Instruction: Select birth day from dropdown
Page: traveler
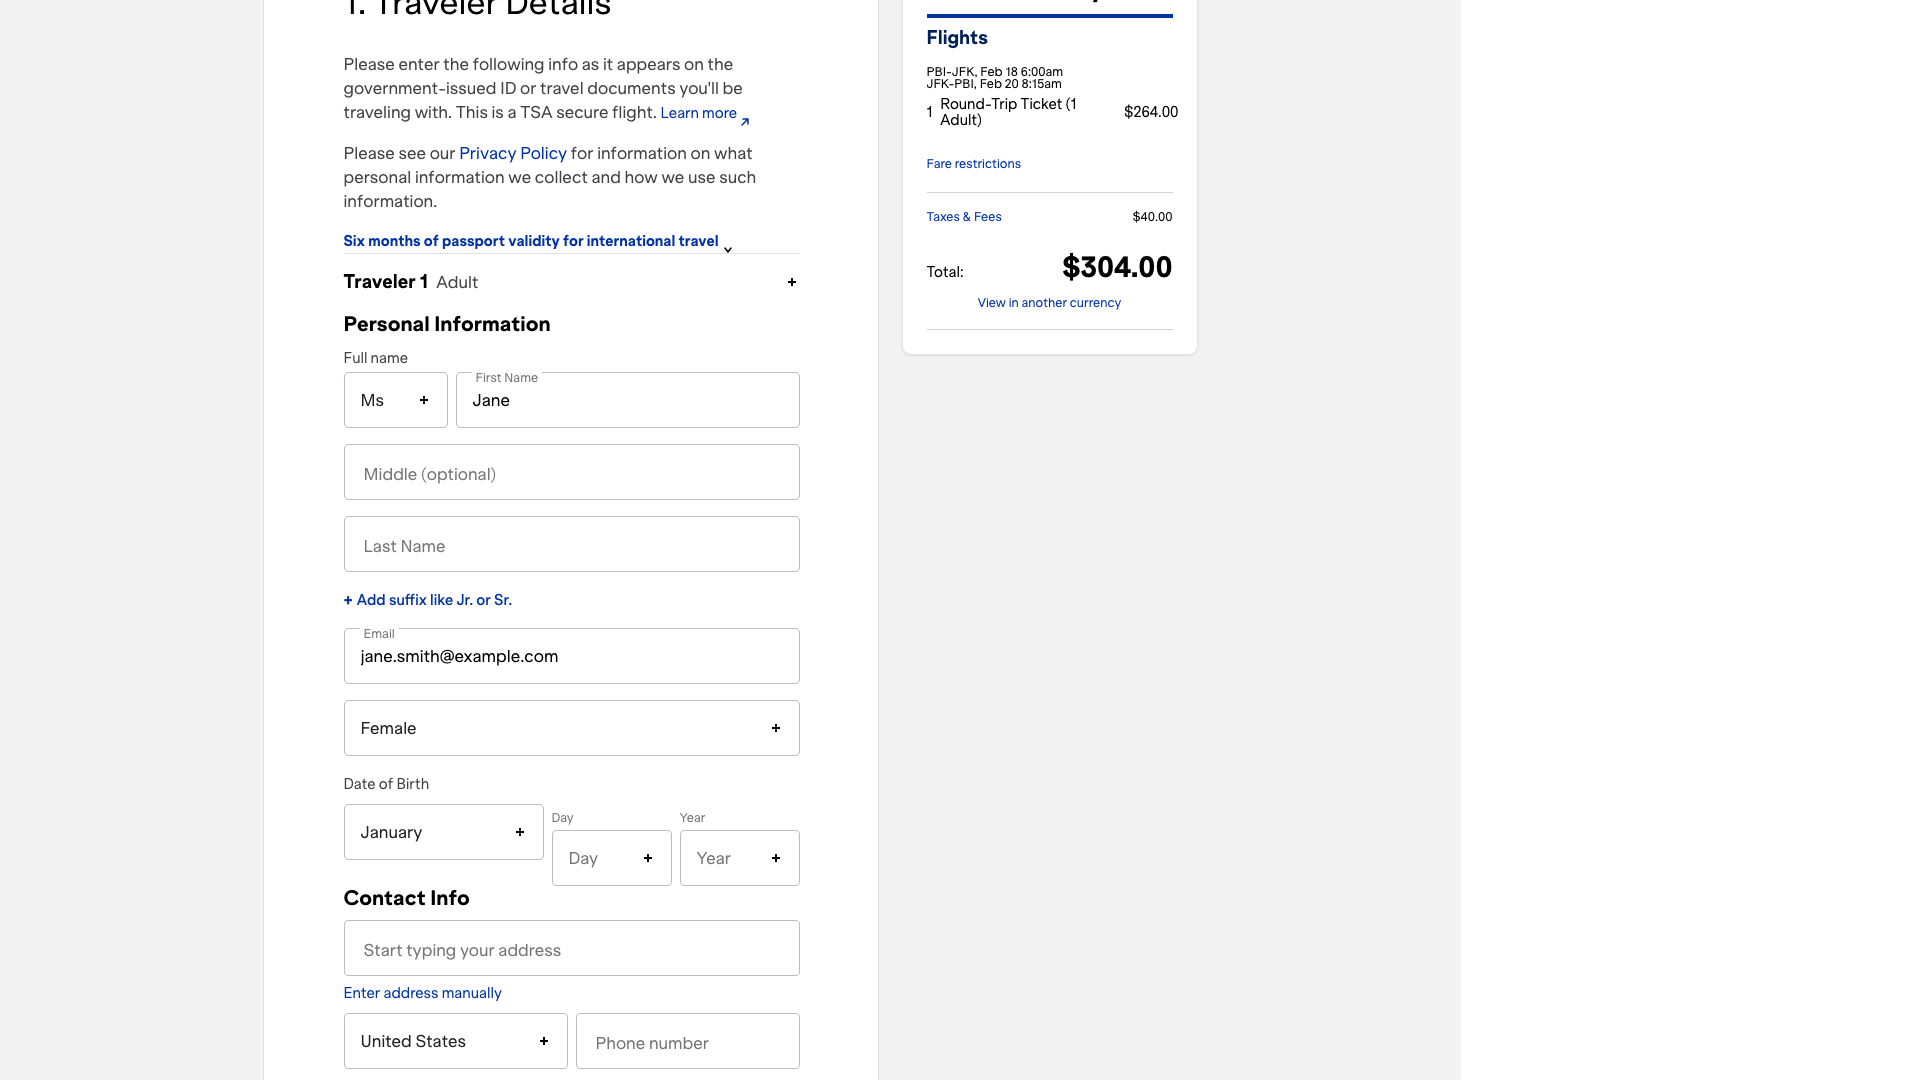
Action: click